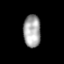
Tissue: prostate
Cell type: T cells
Senescence score: 0.3488
Nuclear area (px): 554
Mean DAPI intensity: 164.475